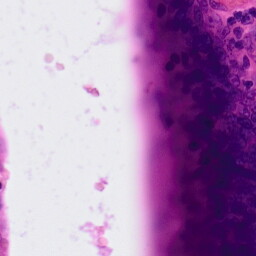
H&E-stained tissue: Colon